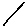
Label: line